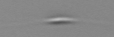
Label: Cylindrotheca_morphotype1